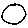
Label: circle